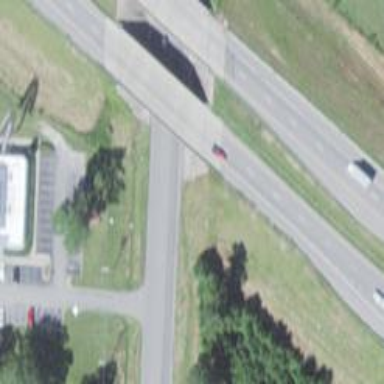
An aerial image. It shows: Bridge over trunk highway expressway.